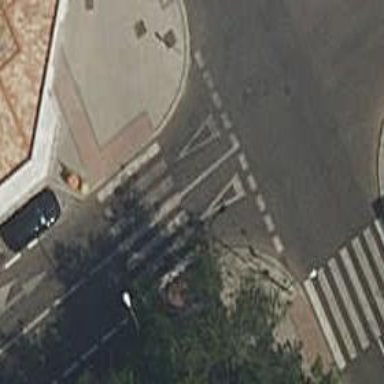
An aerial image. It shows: Road with "give way" sign.